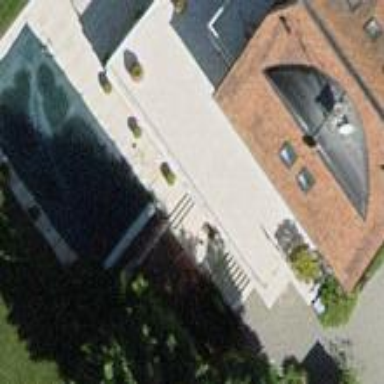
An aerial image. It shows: Swimming pool located in leisure land.